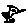
Label: bird